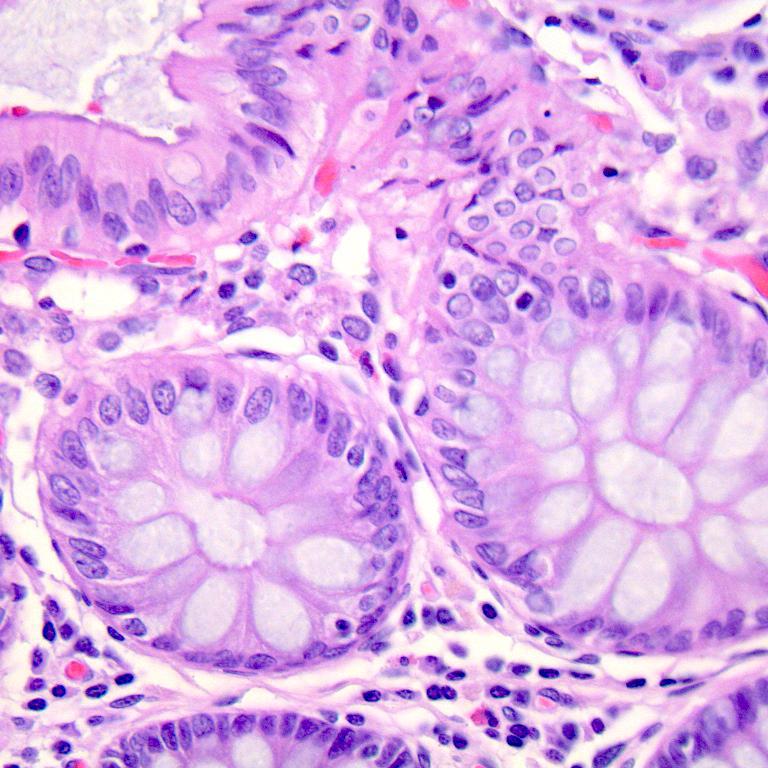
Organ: colon
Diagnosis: benign